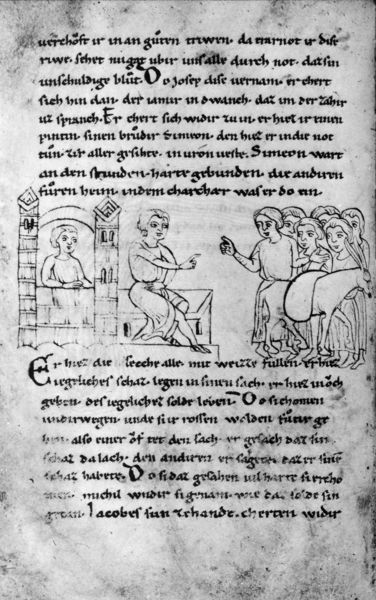
Titel: Millstätter Genesis
Institution: Klagenfurt, Kärntner Landesarchiv
Schlagwörter: hand, frauen, menschen, finger, frau, männer, stuhl, tisch, zeichnung, gebäude, arm, sitzend, esel, schrift, bogen, deutsch, buch, burg, schwarzweiß, text, buchmalerei